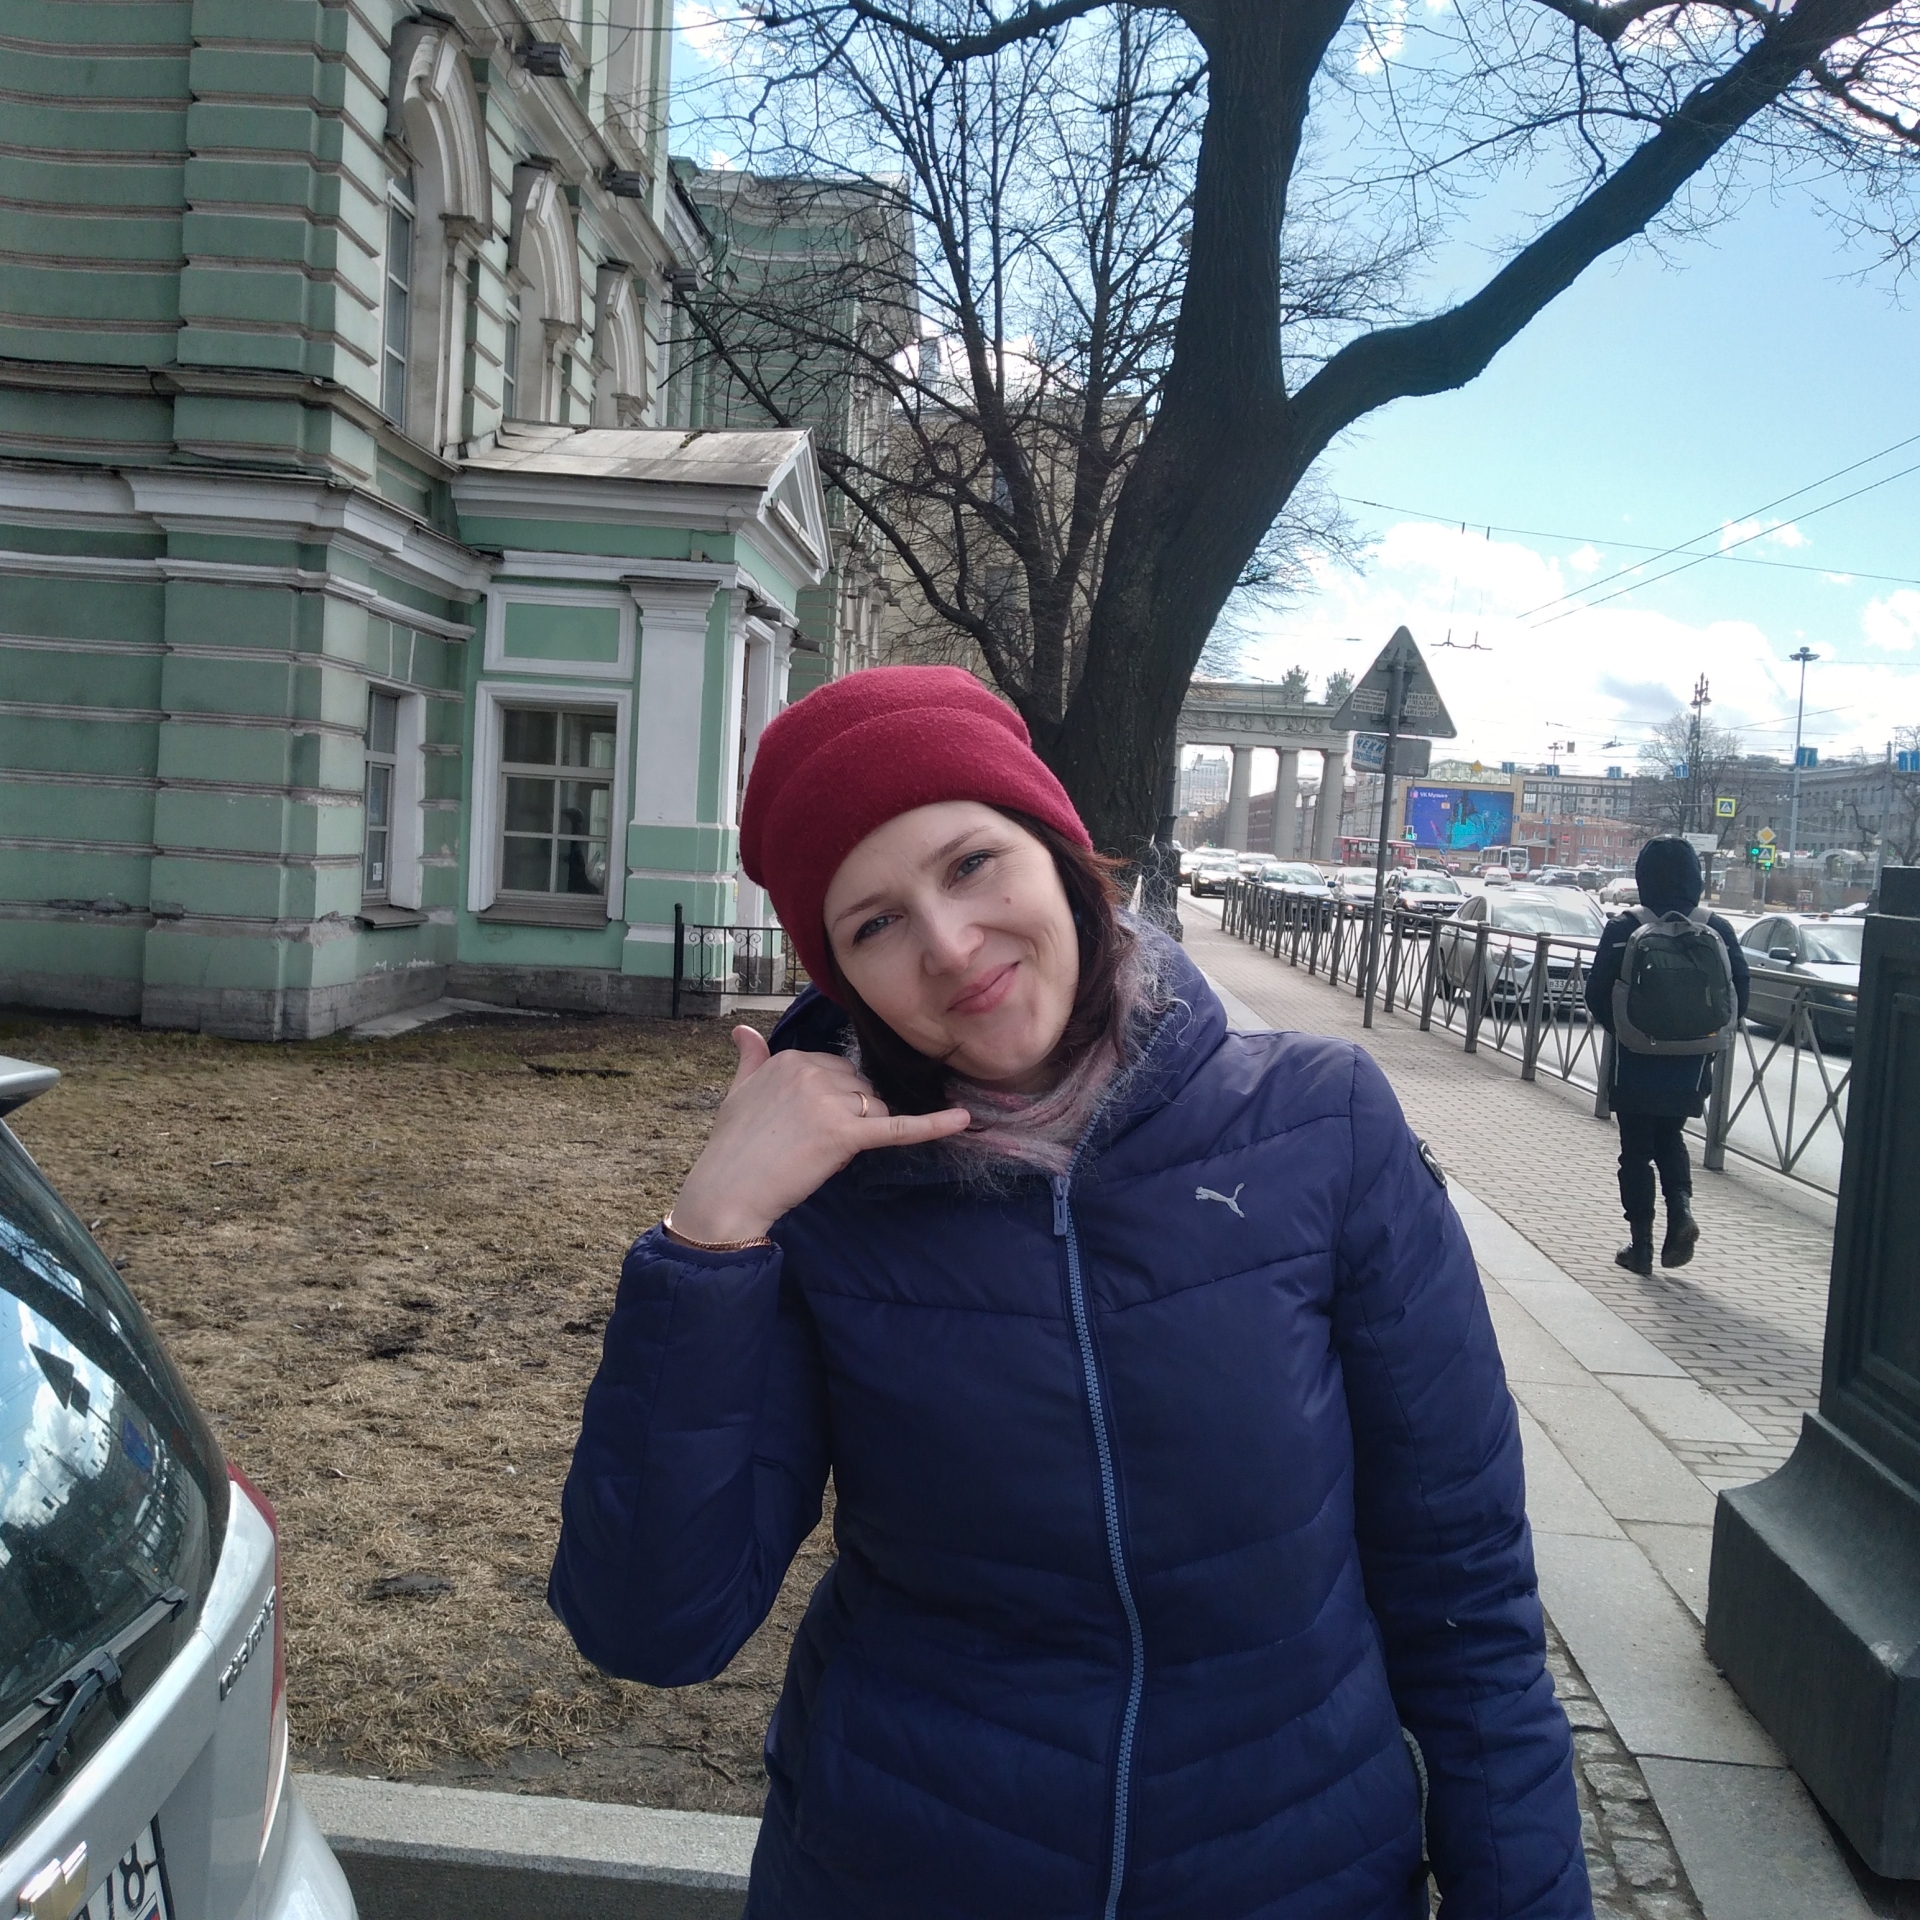
Label: clear